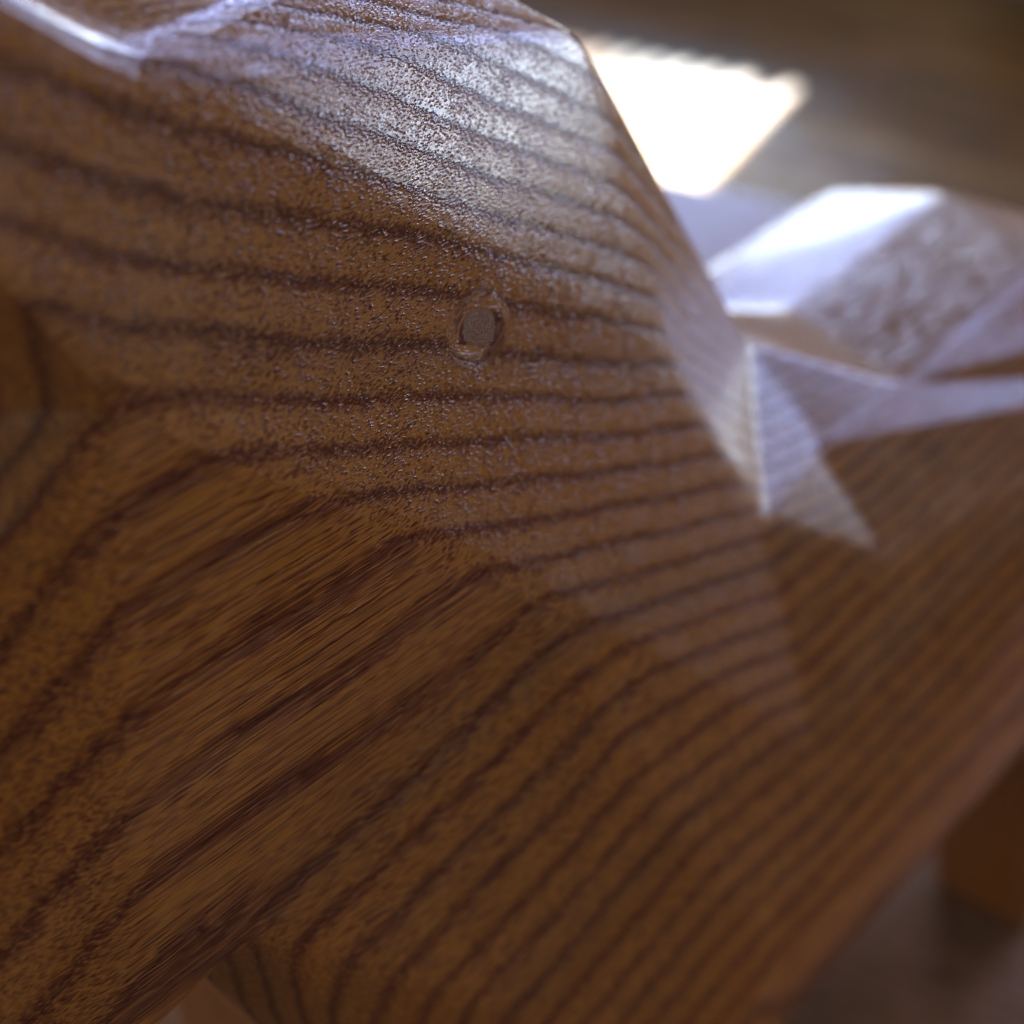
A high quality rendering of a dalahest_oak dalecarlian horse figurine made of varnished dark oak standing on a wooden table in an an apartment with natural bright daylight from windows,extreme close-up from an overhead viewof the front right side , macro, 50 mm, f 22